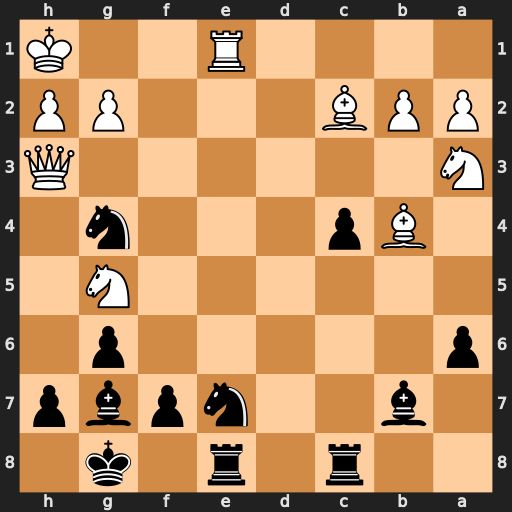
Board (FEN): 2r1r1k1/1b2npbp/p5p1/6N1/1Bp3n1/N6Q/PPB3PP/4R2K
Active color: b
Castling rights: -
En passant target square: -
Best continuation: Nf2+ Kg1 Nxh3+